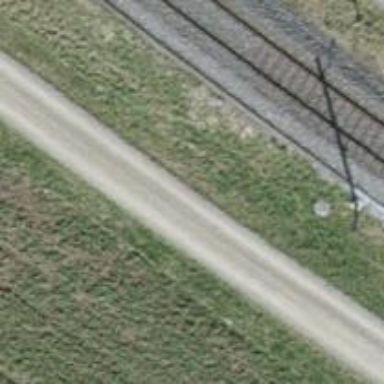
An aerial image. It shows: Pebblestone track with grade2 tracktype.